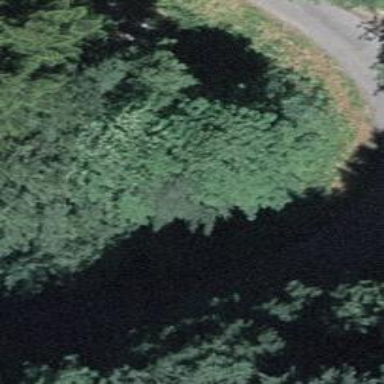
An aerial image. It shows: Culvert tunnel.